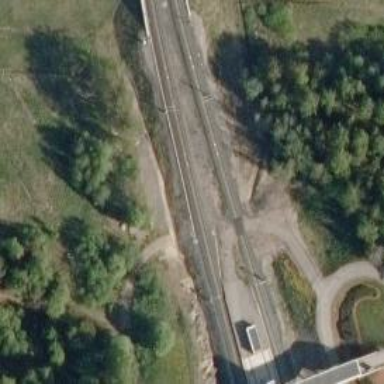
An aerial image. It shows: Continuous rail railway with electrified contact line.